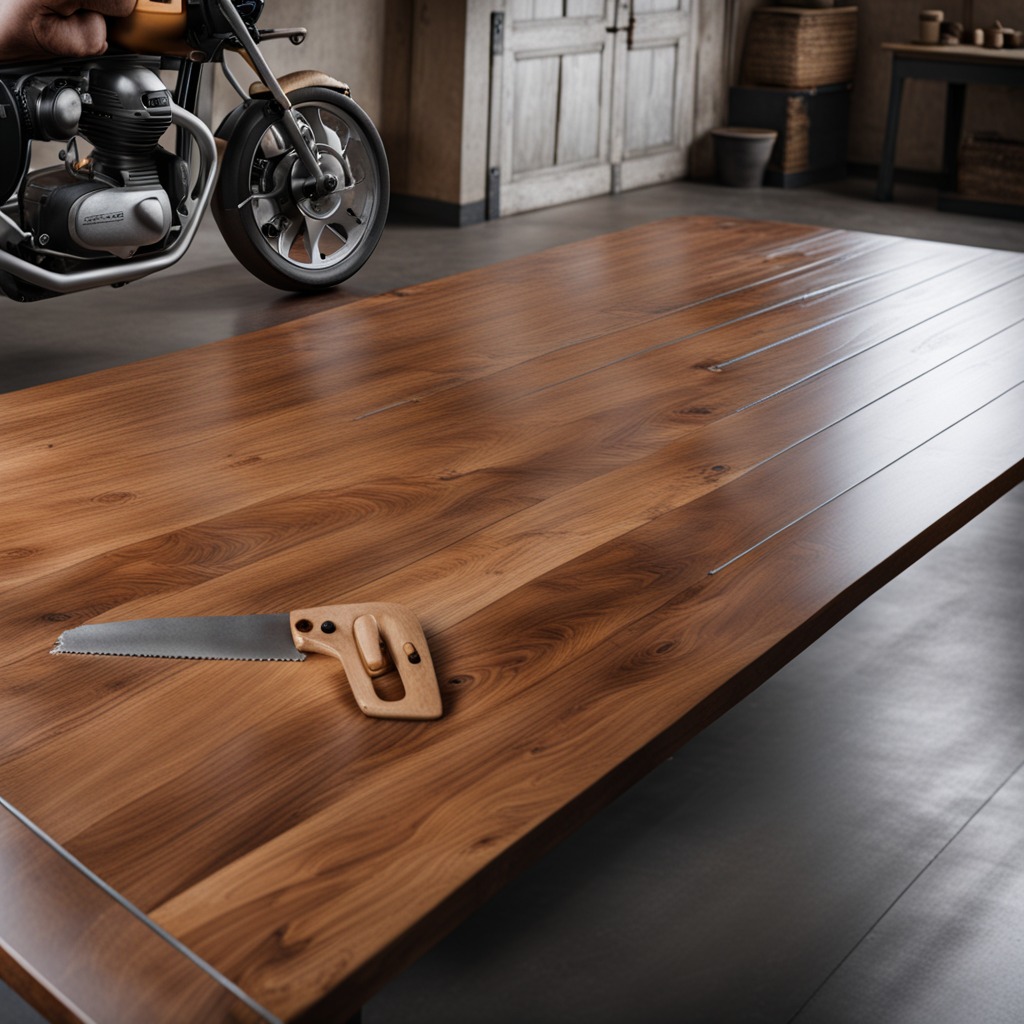
A metal saw is lying on the wooden table in the vintage motorcycle garage.